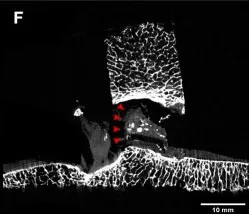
MuCT cross sections. Calcifications are highlighted with red arrowheads. In the coronal. View.
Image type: radiology (ultrasound)